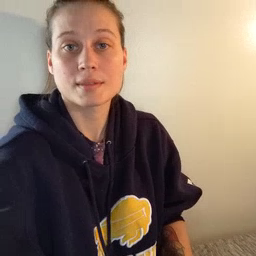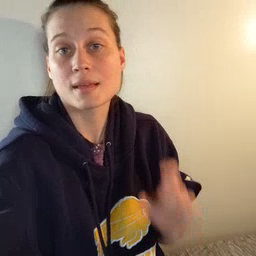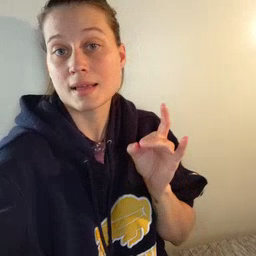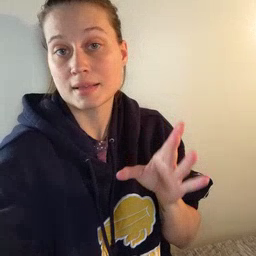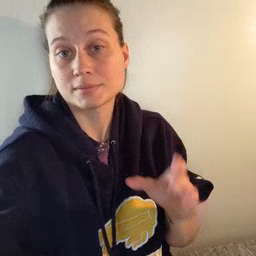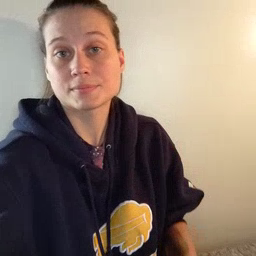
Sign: hate